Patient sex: M
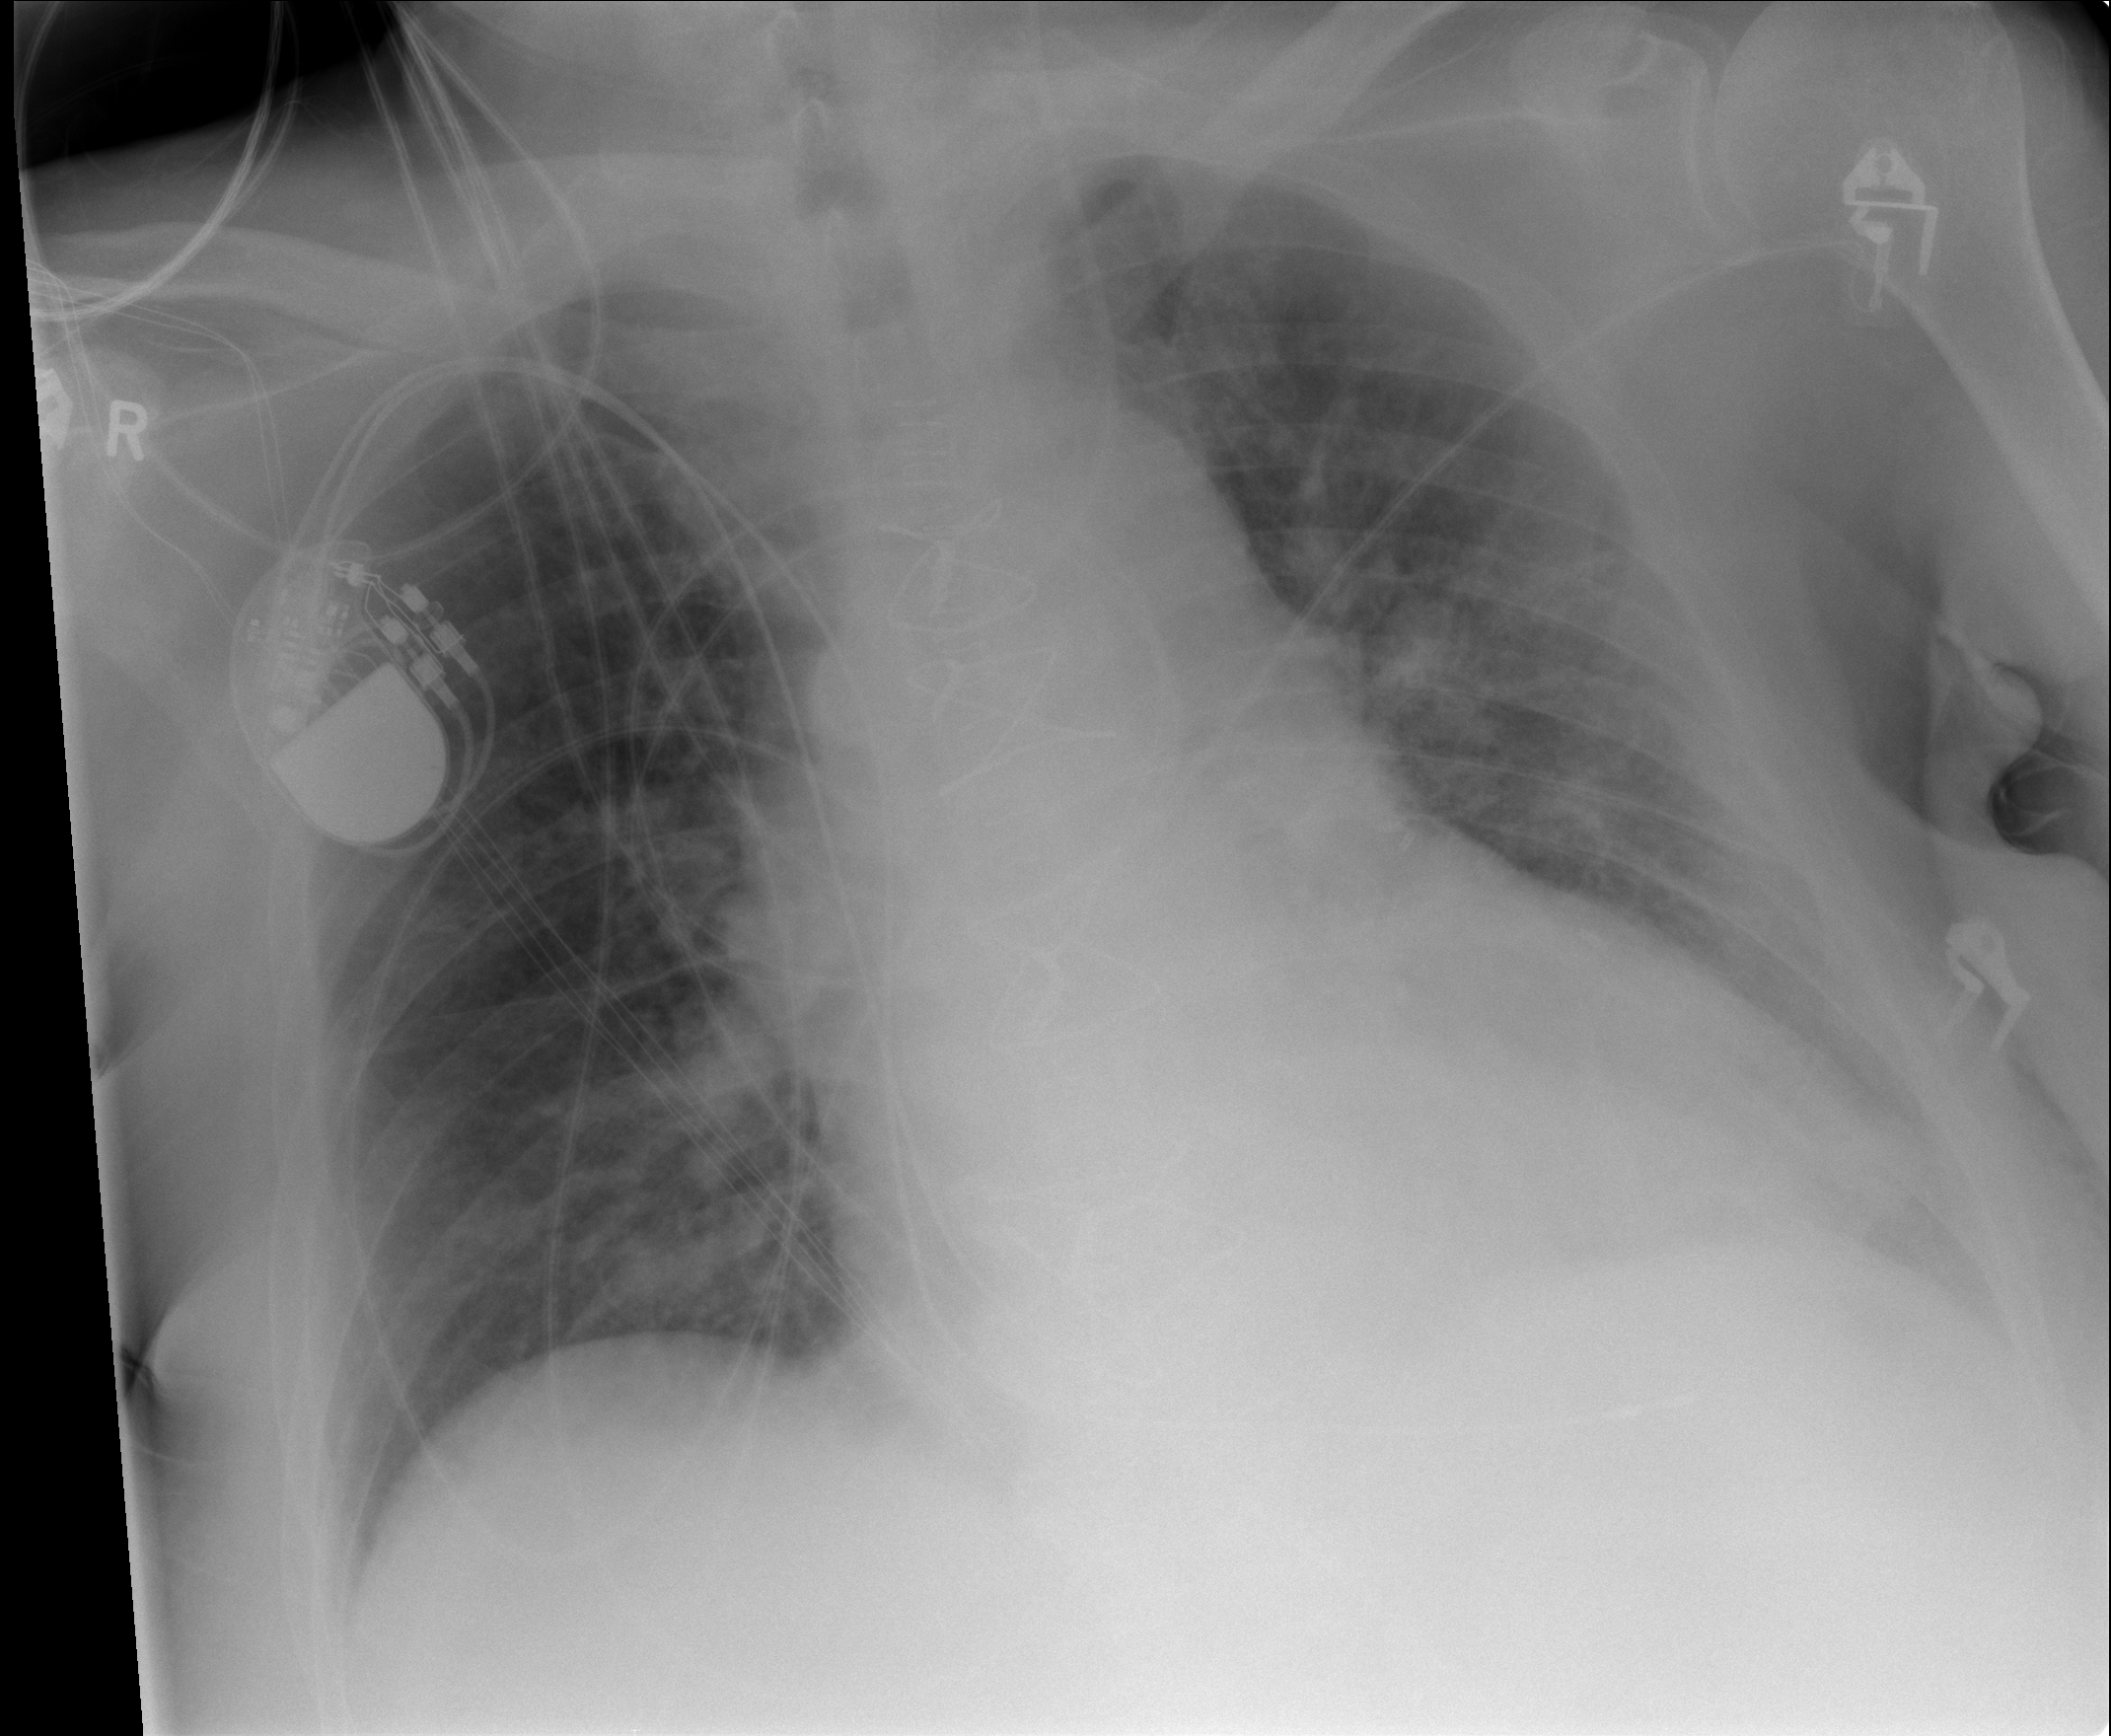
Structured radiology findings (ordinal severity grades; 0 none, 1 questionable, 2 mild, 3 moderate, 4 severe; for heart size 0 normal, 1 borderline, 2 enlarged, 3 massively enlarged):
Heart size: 2
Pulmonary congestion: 2
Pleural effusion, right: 1
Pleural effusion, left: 2
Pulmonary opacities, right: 0
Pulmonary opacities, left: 2
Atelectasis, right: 2
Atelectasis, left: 2